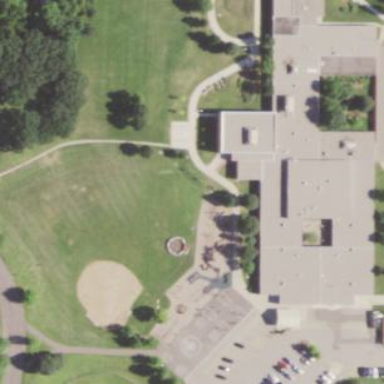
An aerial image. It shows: Playground area for leisure land.